Question: I'm making an application using NodeJS and its a CLI application; to get the input from the user, I'm using the "prompt" module. I can use it, but while typing in the prompt's prompt, each character is getting repeated, however the output is fine! The code is below. Please Help.
'''
prompt.start();
prompt.get({
properties: {
name: {
description: "What is your name?".magenta
}
}
}, function (err, result) {
console.log("You said your name is: ".cyan + result.name.cyan);
});
'''
IMAGE:

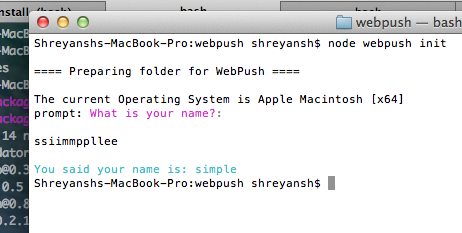
Answer: Before using the "prompt" module, I used the ReadLine interface; sadly I had the same problem. However, the fix was simple:
> Remove the 'rli.close();' and then run it.Then re-add the 'rli.close();' and it works!
Thanks mscdex for the input, though :)